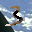
Label: 3